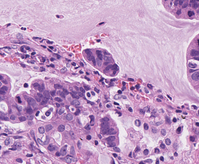
Tumor epithelial tissue: yes
Tumor-associated stroma tissue: yes
Normal tissue: no